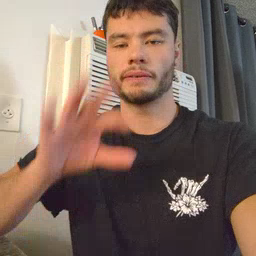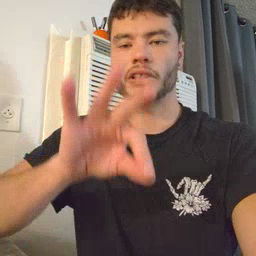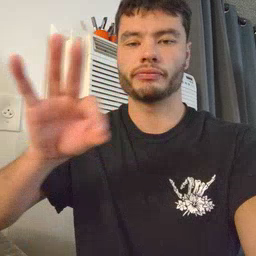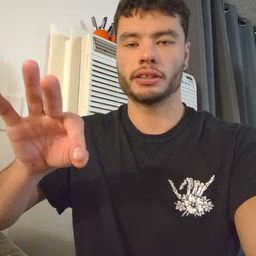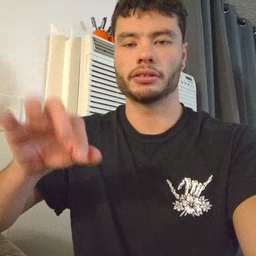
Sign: frenchfries